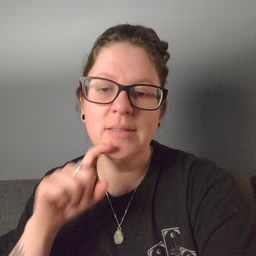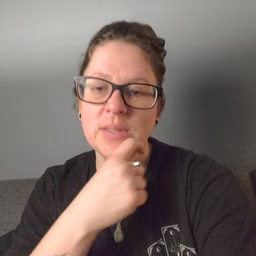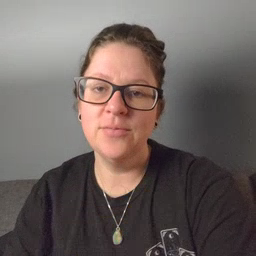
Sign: cereal